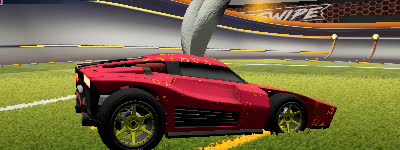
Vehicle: breakout